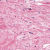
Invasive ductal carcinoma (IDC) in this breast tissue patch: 0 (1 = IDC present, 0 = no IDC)